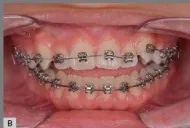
A-F) Molar bands were removed and mandibular leveling and alignment was completed.
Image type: medical_photograph (oral_photograph)